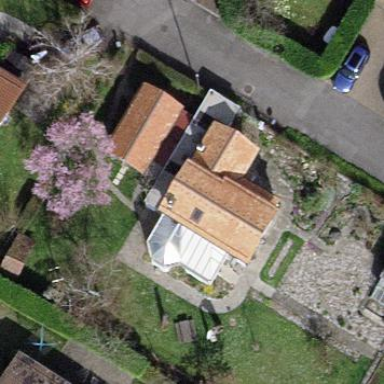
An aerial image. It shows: Garden surrounded by fence.